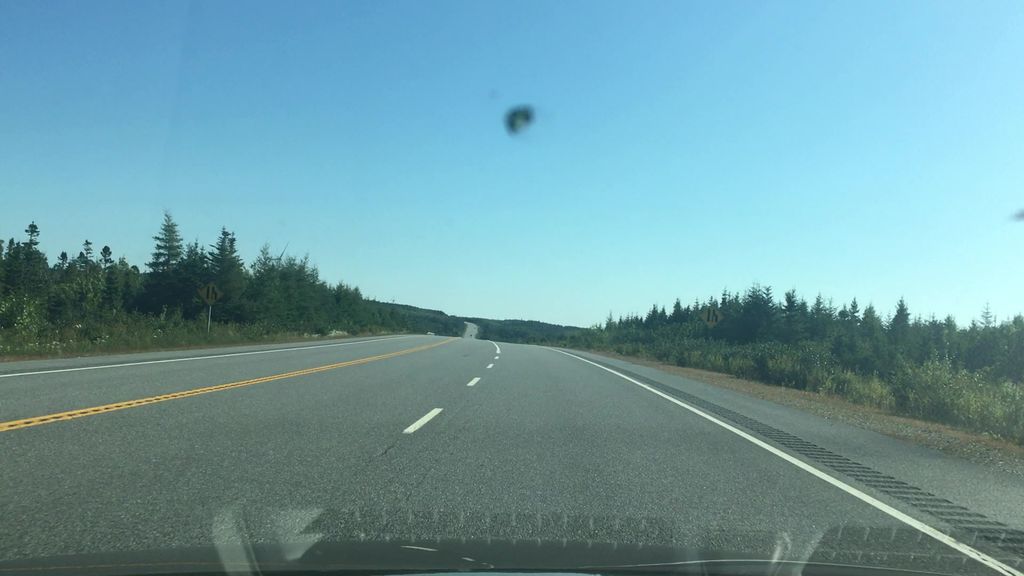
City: halifax